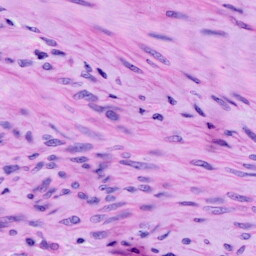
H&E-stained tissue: Cervix